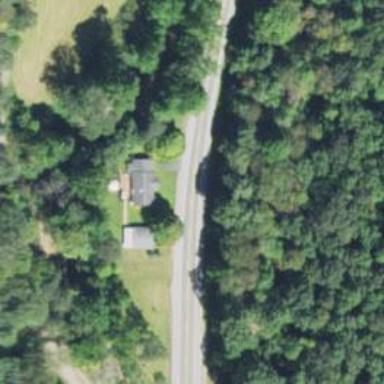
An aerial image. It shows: Driveway.